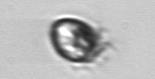
Label: Ciliophora